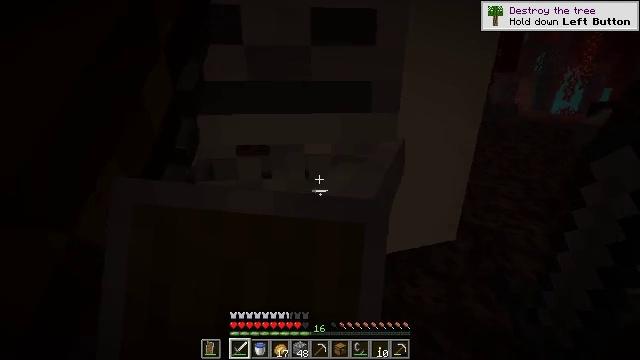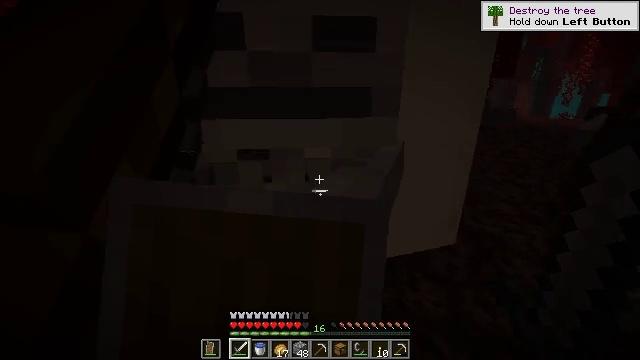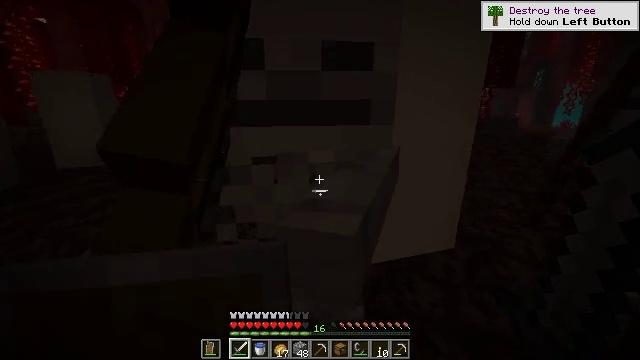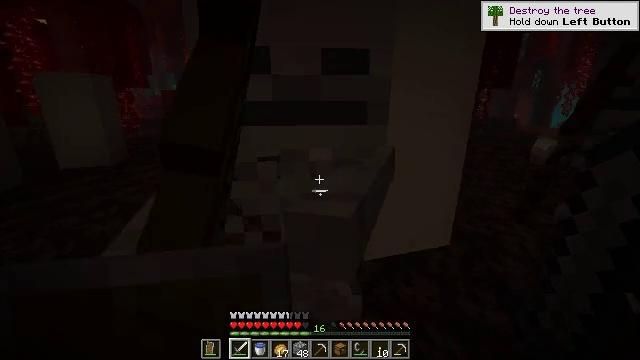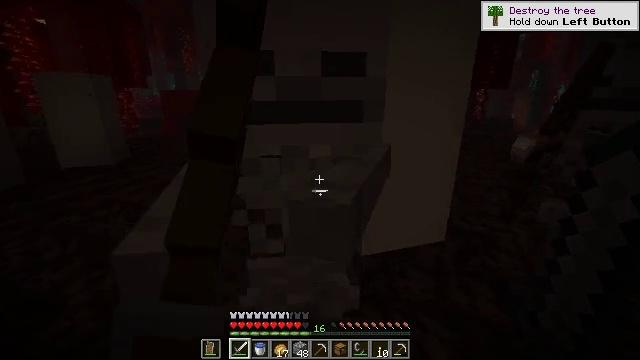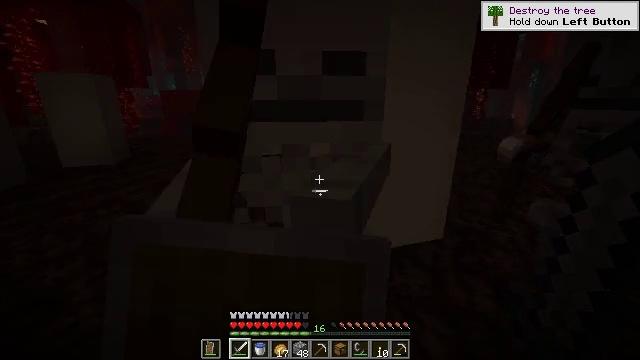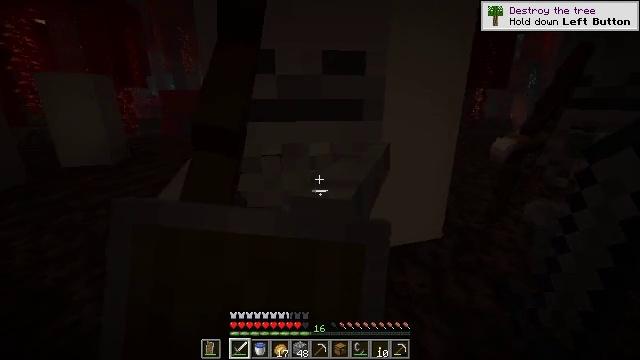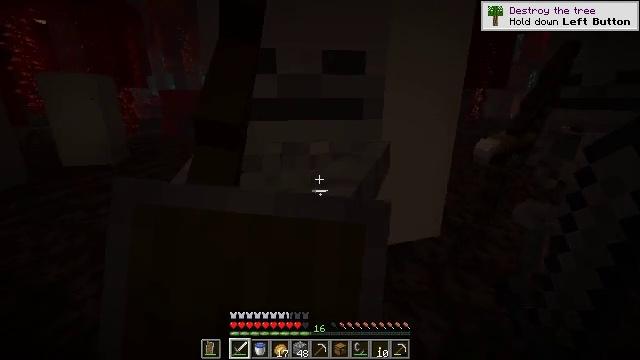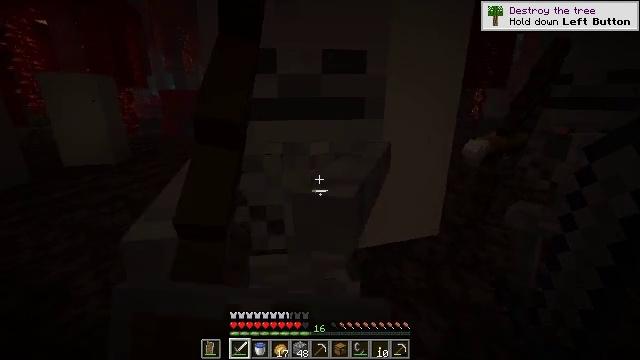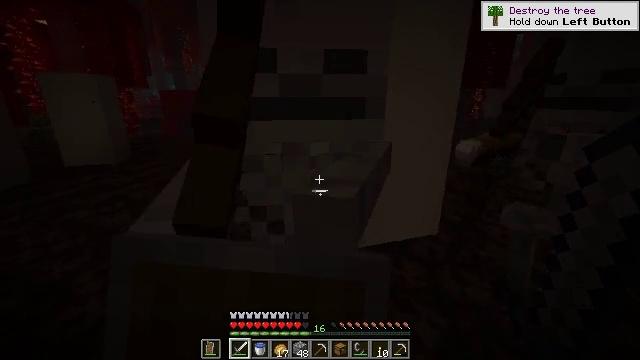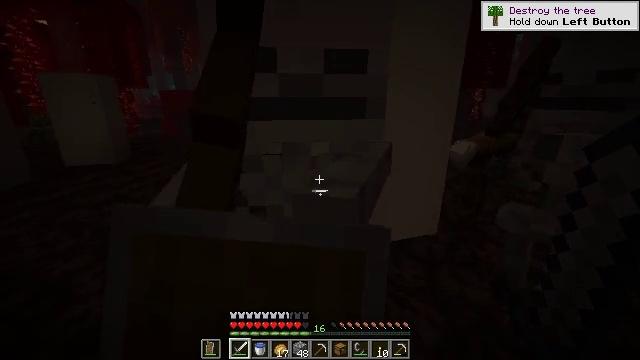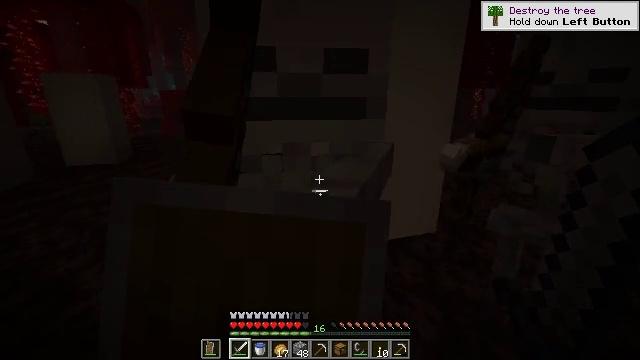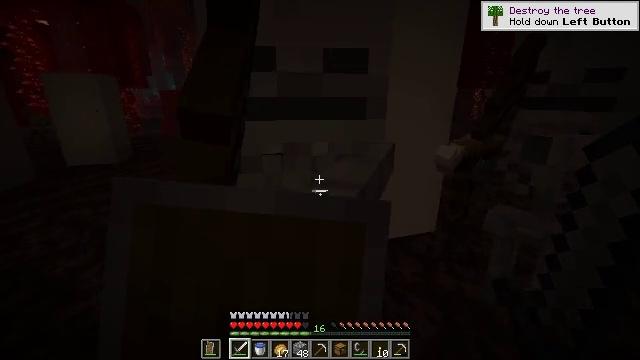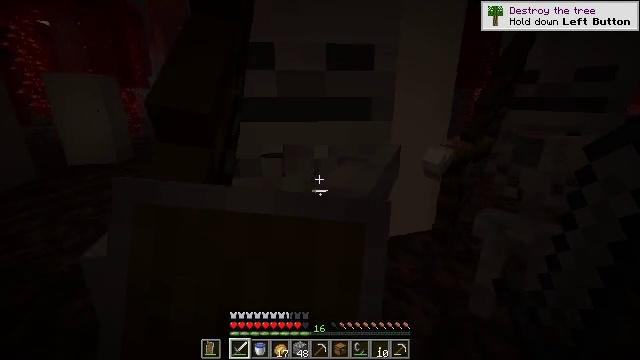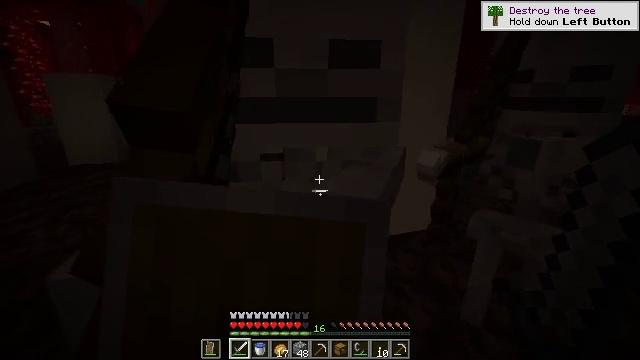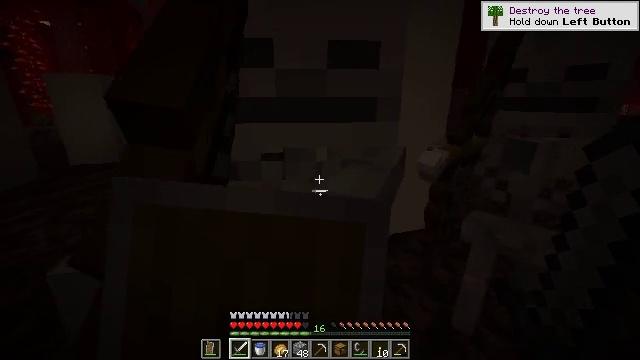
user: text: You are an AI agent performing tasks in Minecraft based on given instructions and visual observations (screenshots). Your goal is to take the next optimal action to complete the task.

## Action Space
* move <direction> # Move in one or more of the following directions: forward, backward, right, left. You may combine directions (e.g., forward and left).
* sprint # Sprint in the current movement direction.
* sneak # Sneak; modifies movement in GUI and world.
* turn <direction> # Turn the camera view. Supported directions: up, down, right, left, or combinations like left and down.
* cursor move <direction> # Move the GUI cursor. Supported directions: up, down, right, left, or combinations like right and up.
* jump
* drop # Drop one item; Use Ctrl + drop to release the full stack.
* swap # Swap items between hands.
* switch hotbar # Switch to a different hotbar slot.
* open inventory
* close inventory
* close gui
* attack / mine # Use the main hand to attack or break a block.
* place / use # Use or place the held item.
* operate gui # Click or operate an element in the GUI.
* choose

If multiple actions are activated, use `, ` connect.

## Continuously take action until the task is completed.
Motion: motion action
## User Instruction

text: Hunt the skeleton.
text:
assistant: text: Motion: move back, turn up, use / place
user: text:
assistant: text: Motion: move back, turn up, attack / mine
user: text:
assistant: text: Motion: move back, attack / mine
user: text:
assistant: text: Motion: move back, attack / mine and use / place
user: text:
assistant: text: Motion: move back, use / place
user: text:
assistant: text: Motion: move back, use / place
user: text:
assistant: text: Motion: move back, use / place
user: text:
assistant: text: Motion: move back, use / place
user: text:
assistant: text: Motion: move back, use / place
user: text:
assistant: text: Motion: move back, use / place
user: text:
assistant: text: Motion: move back, use / place
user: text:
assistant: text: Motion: move back, use / place
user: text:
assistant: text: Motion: move back, use / place
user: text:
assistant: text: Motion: move back, use / place
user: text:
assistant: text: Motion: move back, use / place
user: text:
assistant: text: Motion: move back and move right, use / place
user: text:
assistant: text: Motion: move back and move right, use / place
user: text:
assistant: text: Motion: move back and move right, use / place
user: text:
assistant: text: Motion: move back and move right, use / place
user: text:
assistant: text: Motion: move back and move right, use / place
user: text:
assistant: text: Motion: move back and move right, use / place
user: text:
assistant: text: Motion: move back, turn left, use / place
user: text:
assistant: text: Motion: move back, turn left and up, attack / mine
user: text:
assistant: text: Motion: move back, attack / mine
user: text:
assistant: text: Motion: move back, attack / mine
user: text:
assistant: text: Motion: move back, attack / mine and use / place
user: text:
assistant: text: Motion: move back, use / place
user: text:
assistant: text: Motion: move back, use / place
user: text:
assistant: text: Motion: move back, use / place
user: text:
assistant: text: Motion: move back, use / place